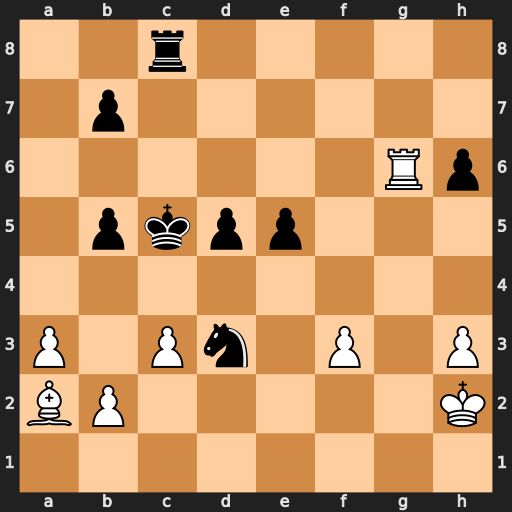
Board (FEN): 2r5/1p6/6Rp/1pkpp3/8/P1Pn1P1P/BP5K/8
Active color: w
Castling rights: -
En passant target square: -
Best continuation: b4+ Nxb4 axb4#